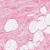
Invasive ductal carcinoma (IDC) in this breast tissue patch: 0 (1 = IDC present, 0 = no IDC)